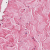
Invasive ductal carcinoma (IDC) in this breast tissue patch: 0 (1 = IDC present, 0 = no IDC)